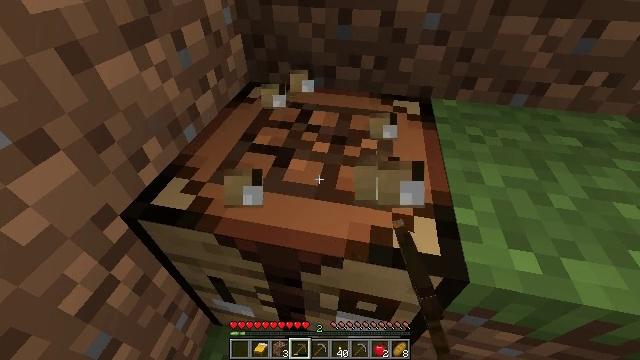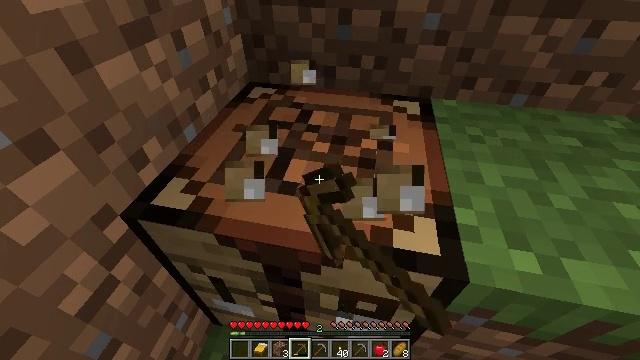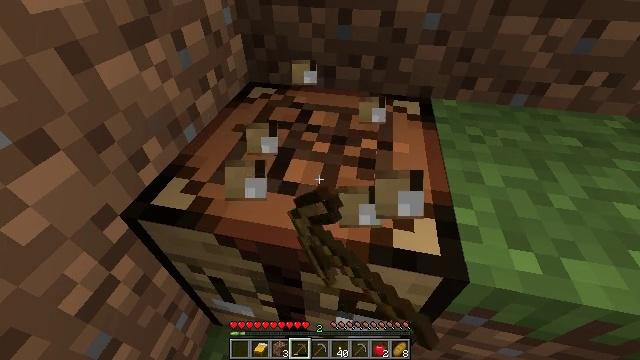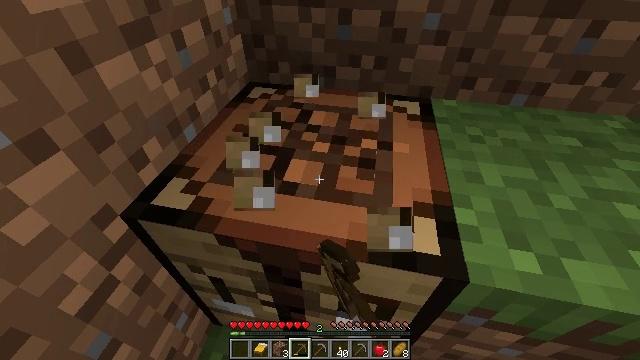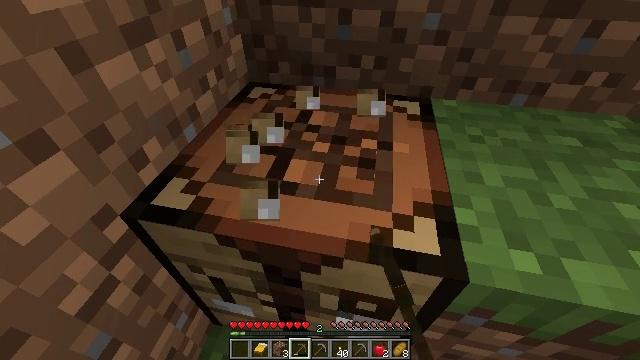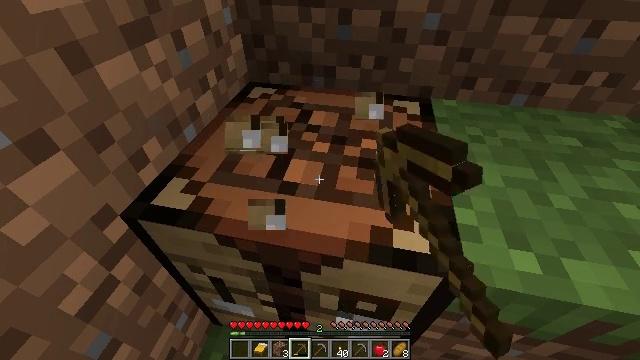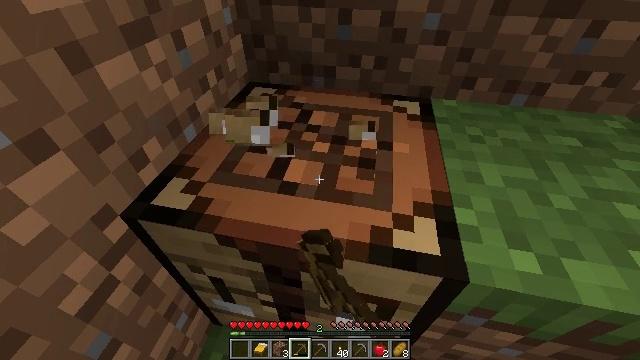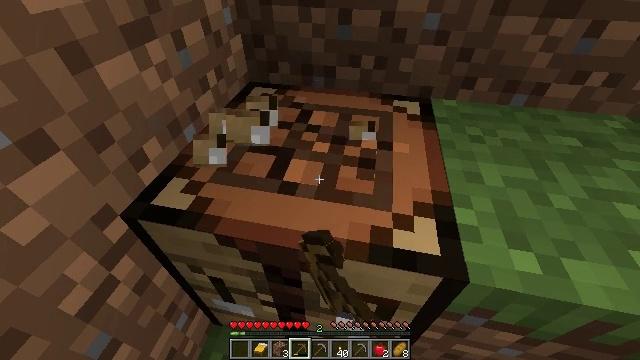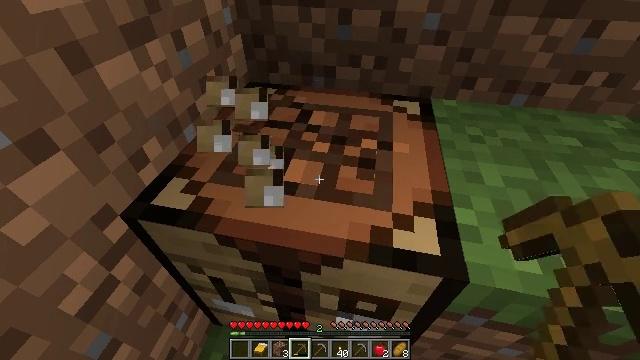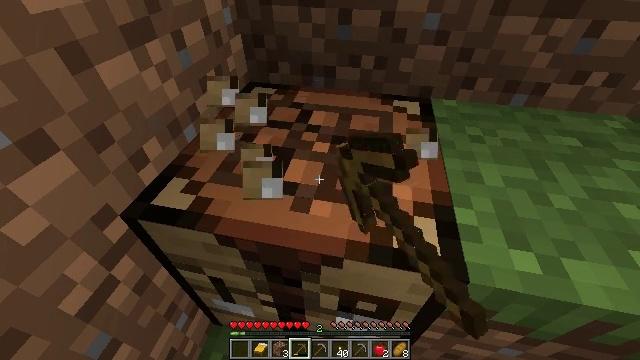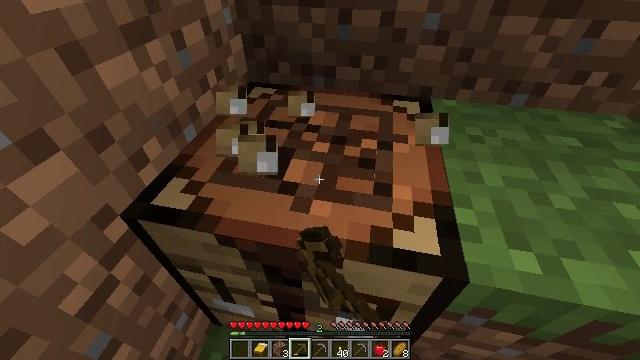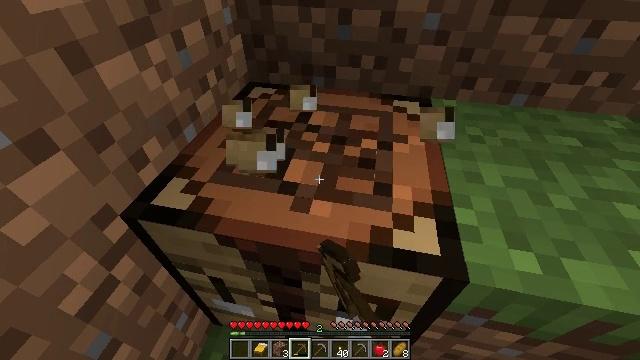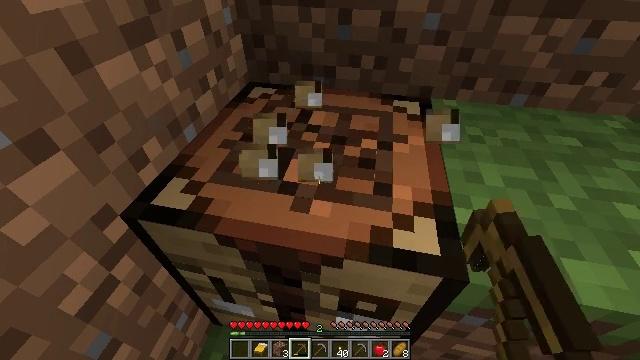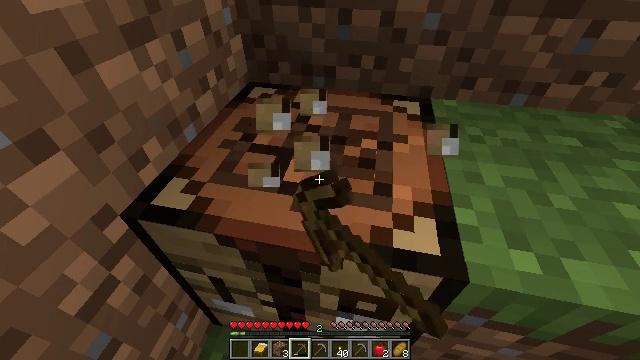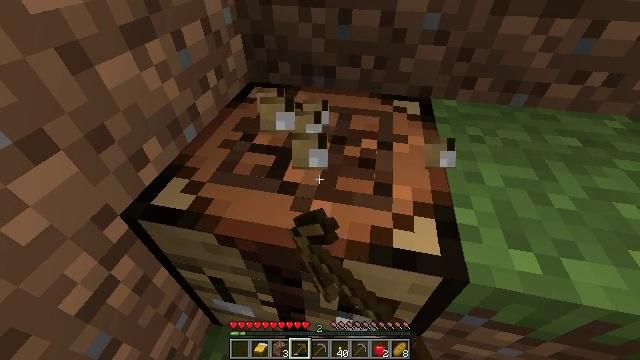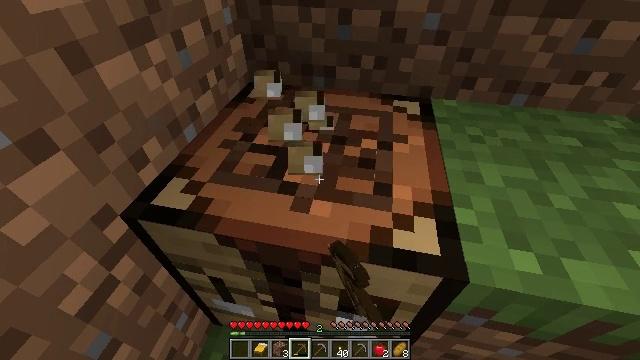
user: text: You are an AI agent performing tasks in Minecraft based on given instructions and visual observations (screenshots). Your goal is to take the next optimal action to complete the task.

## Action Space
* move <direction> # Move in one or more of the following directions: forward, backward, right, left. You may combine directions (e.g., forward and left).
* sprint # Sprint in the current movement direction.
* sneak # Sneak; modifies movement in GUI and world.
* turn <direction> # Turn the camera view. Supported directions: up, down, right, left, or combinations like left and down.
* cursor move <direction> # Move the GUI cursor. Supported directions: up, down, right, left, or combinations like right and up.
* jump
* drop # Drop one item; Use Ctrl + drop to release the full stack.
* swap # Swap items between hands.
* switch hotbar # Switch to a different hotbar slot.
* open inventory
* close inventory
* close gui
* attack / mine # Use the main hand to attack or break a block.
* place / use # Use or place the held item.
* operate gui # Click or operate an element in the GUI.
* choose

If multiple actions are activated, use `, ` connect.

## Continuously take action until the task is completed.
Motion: motion action
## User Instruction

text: Put back the crafting table.
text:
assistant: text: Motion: attack / mine
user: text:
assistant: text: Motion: attack / mine
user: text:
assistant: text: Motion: attack / mine
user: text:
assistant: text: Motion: attack / mine
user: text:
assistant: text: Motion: attack / mine
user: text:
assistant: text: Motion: attack / mine
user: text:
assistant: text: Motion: attack / mine
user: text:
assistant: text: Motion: attack / mine
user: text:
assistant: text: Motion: attack / mine
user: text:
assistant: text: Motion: attack / mine
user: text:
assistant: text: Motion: attack / mine
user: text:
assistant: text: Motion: attack / mine
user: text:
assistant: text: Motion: attack / mine
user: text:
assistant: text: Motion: attack / mine
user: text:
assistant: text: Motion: attack / mine
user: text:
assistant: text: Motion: attack / mine
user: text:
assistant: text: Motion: attack / mine
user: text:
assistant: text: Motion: attack / mine
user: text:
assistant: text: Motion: attack / mine
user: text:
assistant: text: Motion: attack / mine
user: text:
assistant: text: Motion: attack / mine
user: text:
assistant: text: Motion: attack / mine
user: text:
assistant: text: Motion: attack / mine
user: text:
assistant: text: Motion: attack / mine
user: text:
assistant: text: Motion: attack / mine
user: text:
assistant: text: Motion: attack / mine
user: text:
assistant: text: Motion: attack / mine
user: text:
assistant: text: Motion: attack / mine
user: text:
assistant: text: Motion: attack / mine
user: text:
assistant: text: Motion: attack / mine